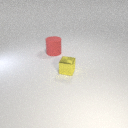
large red rubber cylinder behind small yellow metal cube